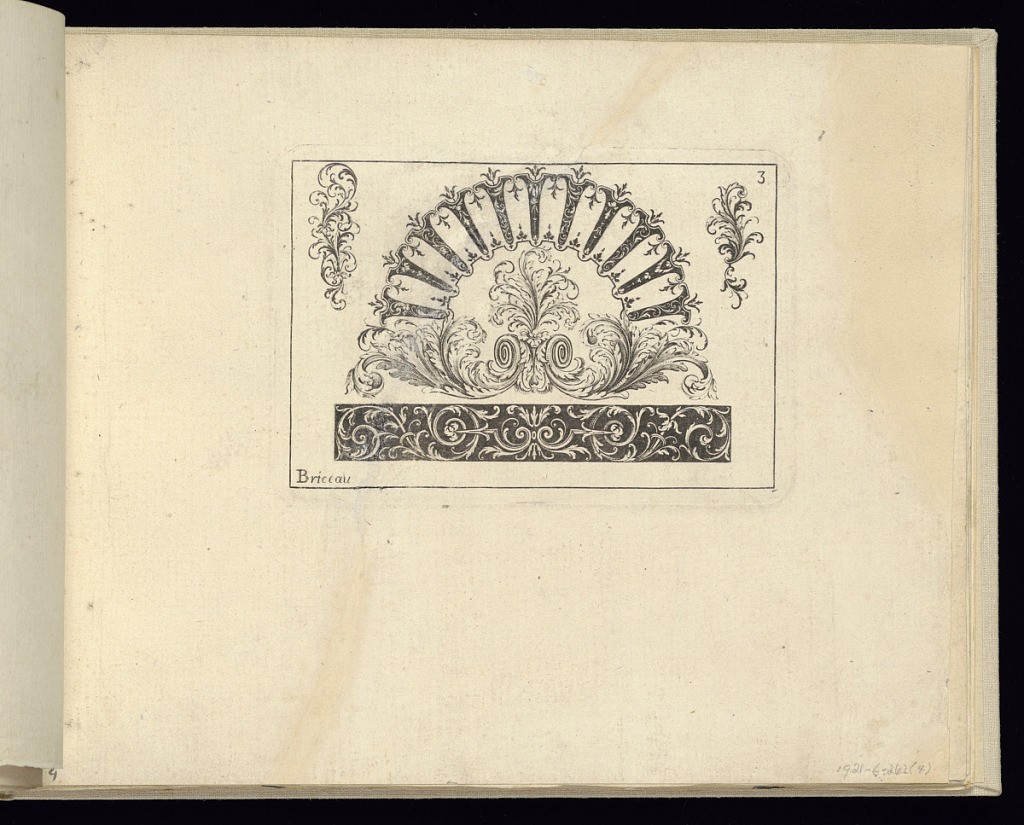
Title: Designs for Ornament
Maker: Briceau, French, 16..–17..
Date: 1709
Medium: Engraving on laid paper
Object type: Print
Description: Fanning ornament design over a band of balck with scrolling ornamentation. Two motifs in upper corners. The plate is signed.